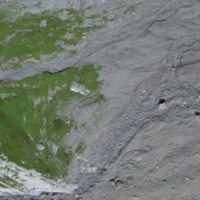
EUNIS habitat code: 48
Species observed at this site:
Hedysarum hedysaroides